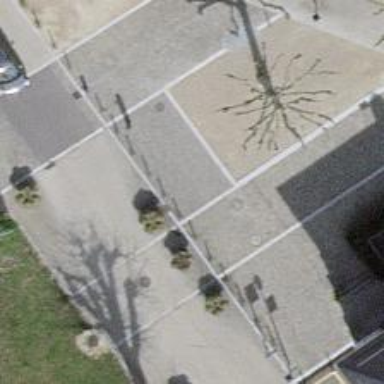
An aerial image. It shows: Bollard.